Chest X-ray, AP view. Patient: 60 years old, sex F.
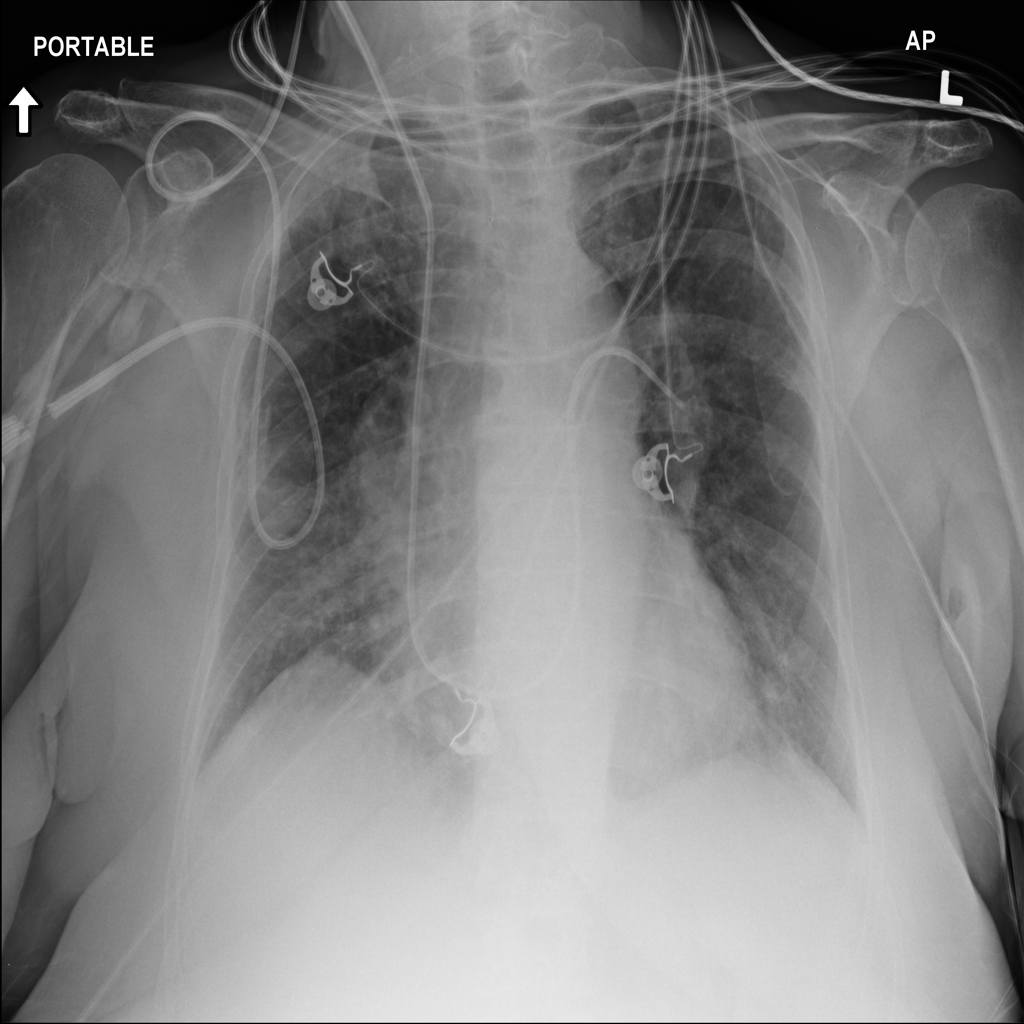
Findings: Edema